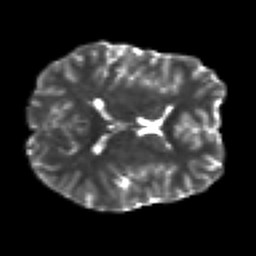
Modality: T2w
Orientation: axial
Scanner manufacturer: siemens
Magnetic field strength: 3 T
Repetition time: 7.8 s
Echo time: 0.09 s